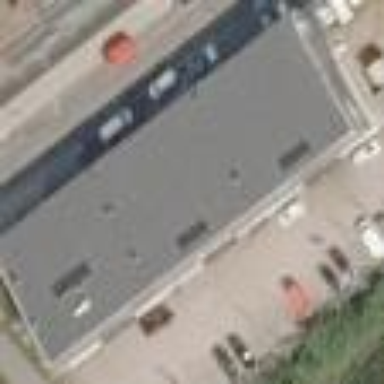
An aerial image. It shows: Industrial building.